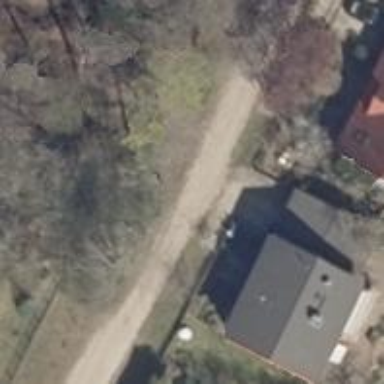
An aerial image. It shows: Residential road with sandy surface.